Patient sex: M
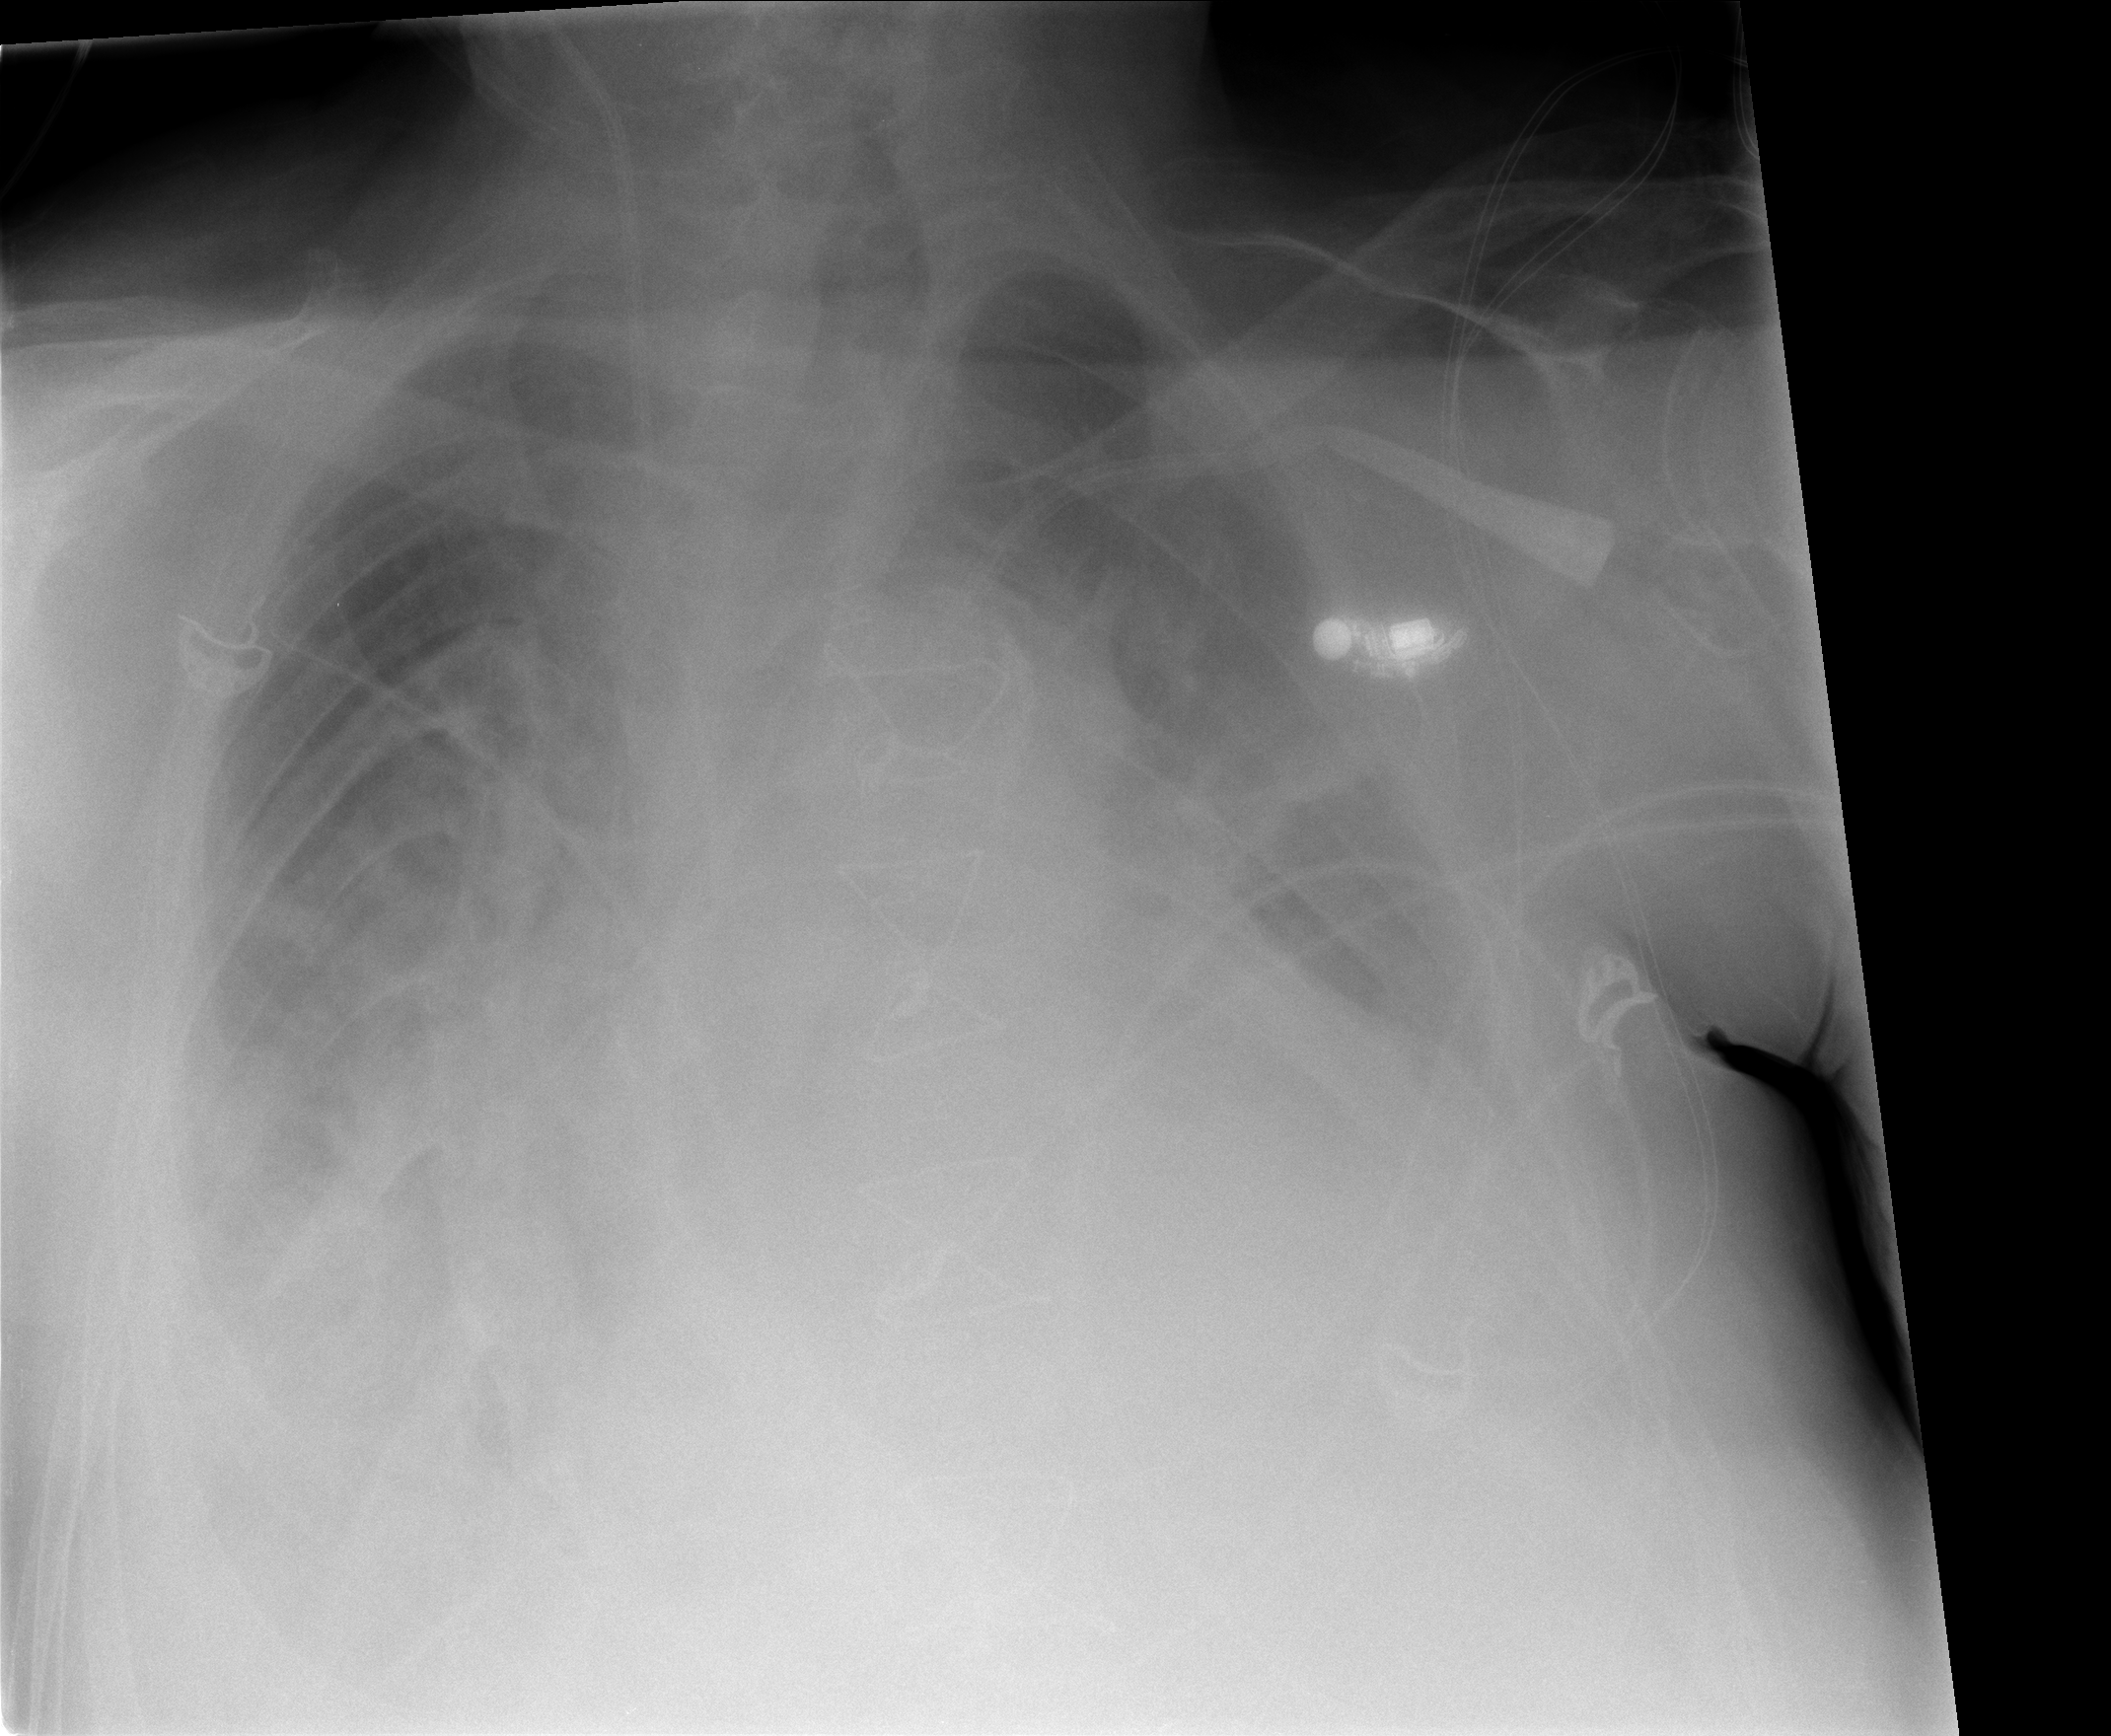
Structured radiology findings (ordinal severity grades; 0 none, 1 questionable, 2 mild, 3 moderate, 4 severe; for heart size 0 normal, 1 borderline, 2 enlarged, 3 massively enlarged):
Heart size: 3
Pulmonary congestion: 3
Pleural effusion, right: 2
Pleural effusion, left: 2
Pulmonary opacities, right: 3
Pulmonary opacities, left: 1
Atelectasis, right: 2
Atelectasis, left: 2